Question: I am trying to use a pencil icon for a link which will lead to an edit screen in ASP.NET. When I do this (String.Form supplies relevant values to the QueryString):
'''
<a href="ViewEditARContact.aspx?userid={0}&agency={1}"><img src="../Images/icon-pencil.gif" alt="Edit" /></a>
'''
I get a blue (or maroon) border around the image:

I would like to suppress this border. I have found that these
'''
style="text-decoration: none;"
style="border-style: none;"
'''
don't do it. Is there a way to suppress this border or am I stuck with it?
@DA's answer provided the clue, which was to set the border to none in the image, instead of the anchor (link). As per:
'''
<a href="ViewEditARContact.aspx?userid={0}&agency={1}"><img src="../Images/icon-pencil.gif" alt="Edit" style="border: none;" /></a>
'''
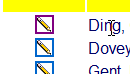
Answer: Give it a border of zero or none:
'''
a img {border: none}
'''